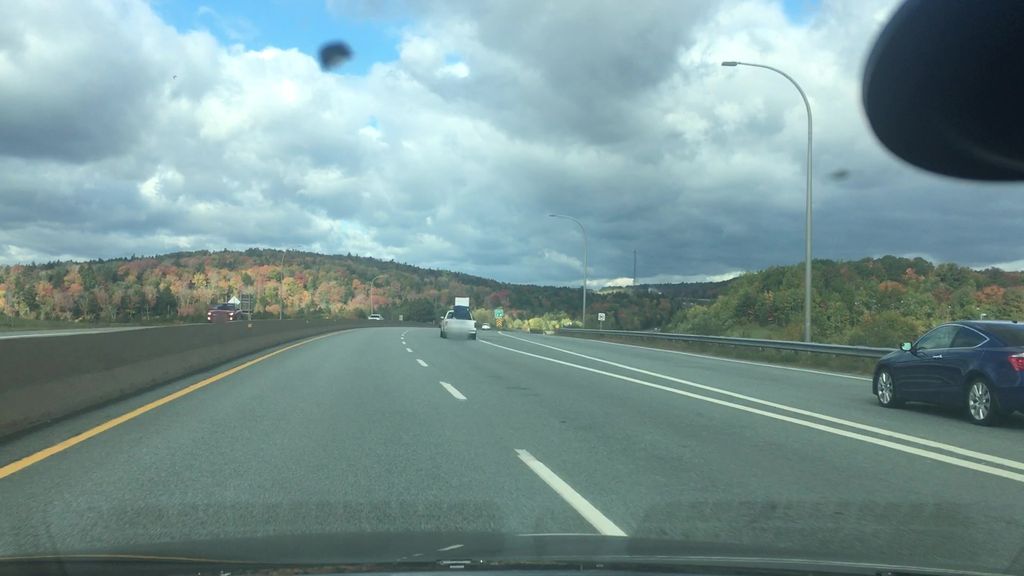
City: halifax